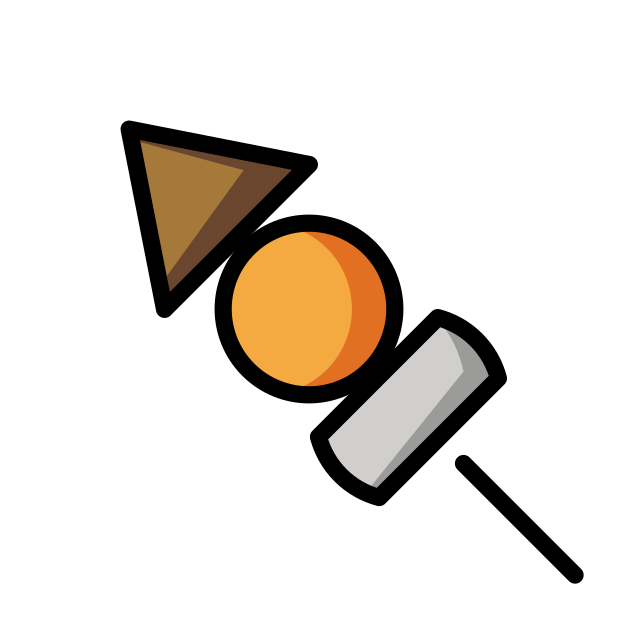
Emoji: 🍢
Name: oden
Unicode: 0x1f362